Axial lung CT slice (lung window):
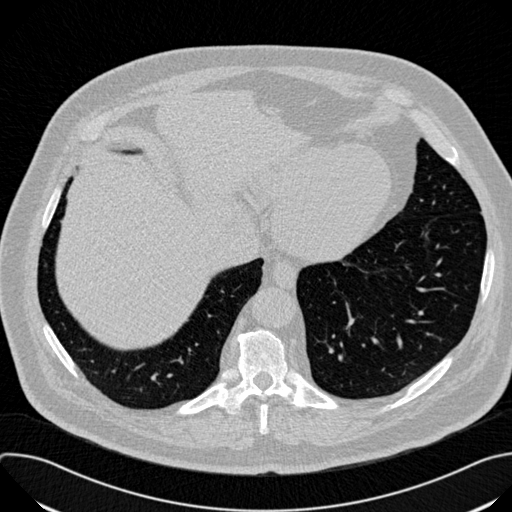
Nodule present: no